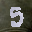
Label: 5